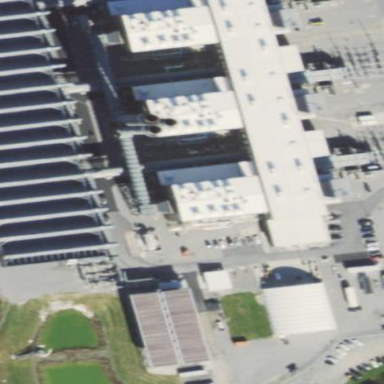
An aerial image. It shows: Industrial area with power plant.